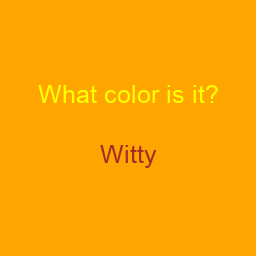
Color: brown
Background color: orange
Question text color: yellow